Field crop: tomato
Growth stage: 2
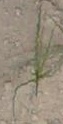
Species: cyperus